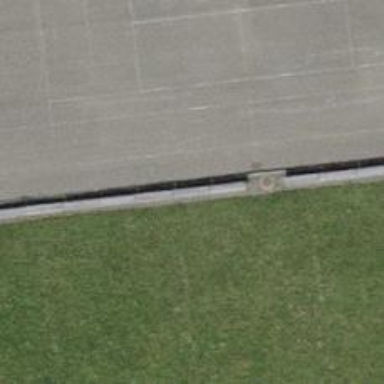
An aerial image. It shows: Brown bench.